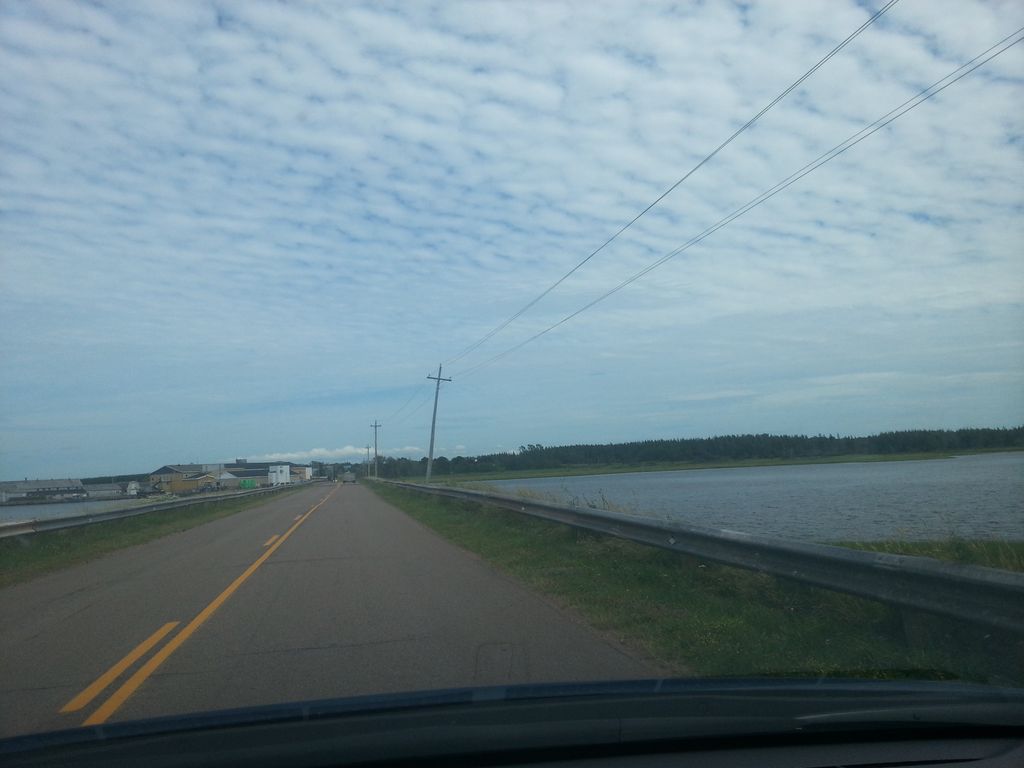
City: charlottetown